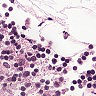
Metastatic tissue present: no